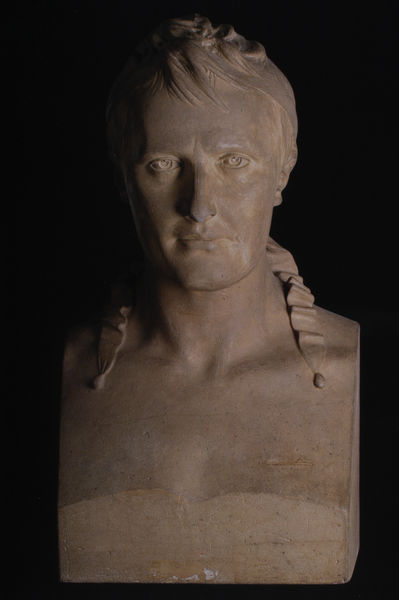
Titel: Napoleon Bonaparte
Künstler: Jean-Antoine Houdon
Standort: Dijon
Institution: Musée des Beaux-Arts
Schlagwörter: kopf, mann, nackt, schatten, weiß, brust, frankreich, frau, frisur, grau, haar, hintergrund, marmor, mund, nase, ohr, schwarz, stirn, blick, jung, augen, band, böse, gesicht, haarschmuck, kragen, mensch, stein, bildnis, hals, portrait, porträt, auge, fransen, haare, halbfigur, klassizismus, en face, frontal, kinn, lippen, locken, ohren, perlen, schultern, schön, skulptur, statue, ton, wangen, modell, ansicht, haarband, sepia, kaiser, kopftuch, zopf, ernst, grübchen, streng, brauen, büste, pupillen, plastik, wange, nachdenken, oberkörper, foto, berlin, denken, ideal, revolution, stirnfalten, napoleon, herrscher, strähne, rom, römer, jüngling, frontalansicht, junger mann, geflochten, antik, griechisch, vision, griechenland, zipfel, gips, empire, bänder, david, klassik, kantik, grieche, menscha, bozetto, bändel, römisch, mamor, bildhauer, schopf, cäsar, ebenmäßig, eindringlich, sinnen, altertum, bick, dand, sklptur, portrtät, chaudet, herrscherbinde, herscherbinde, hochgebundenes haar, hudon, fossa, auden